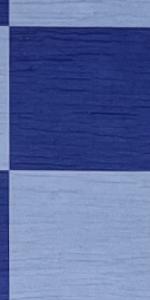
Label: Empty